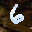
Label: 6